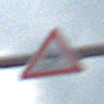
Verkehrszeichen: SchleuderOderRutschgefahr
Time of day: MorningAfternoon
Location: Outdoor (Nature)
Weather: PartlyCloudy
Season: NotSpecified
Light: Natural